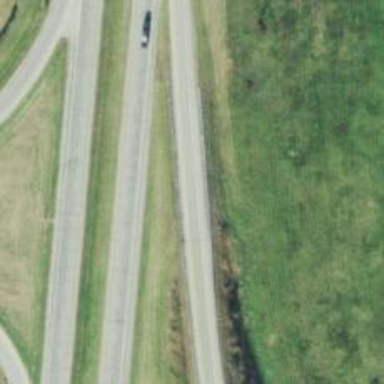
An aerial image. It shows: Trunk link highway.